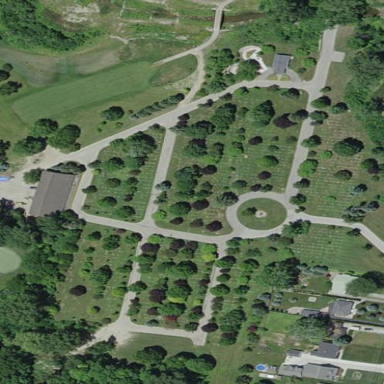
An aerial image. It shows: Cemetery.